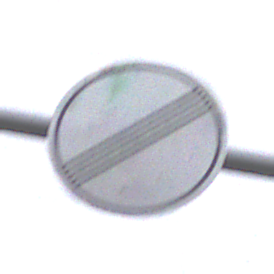
Verkehrszeichen: EndeSaemtlicherBegrenzungen
Umgebung: Outdoor, Suburban
Tageszeit: Midday
Wetter: Overcast
Licht: Natural
Jahreszeit: NotSpecified
Kontrast: LowContrast